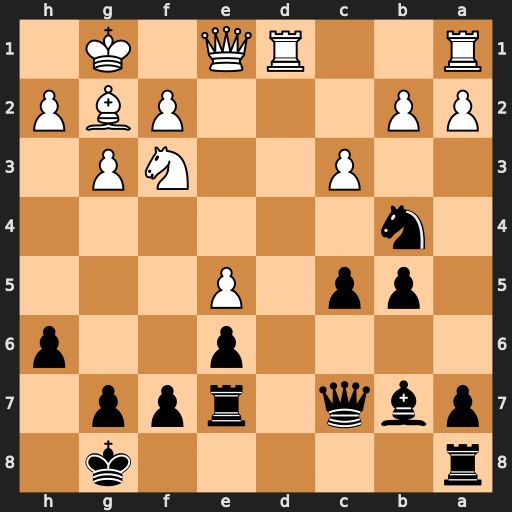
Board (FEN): r5k1/pbq1rpp1/4p2p/1pp1P3/1n6/2P2NP1/PP3PBP/R2RQ1K1
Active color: b
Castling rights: -
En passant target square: -
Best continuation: Nc2 Qe2 Nxa1